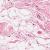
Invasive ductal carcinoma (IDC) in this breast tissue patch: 0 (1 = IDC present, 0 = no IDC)